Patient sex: M
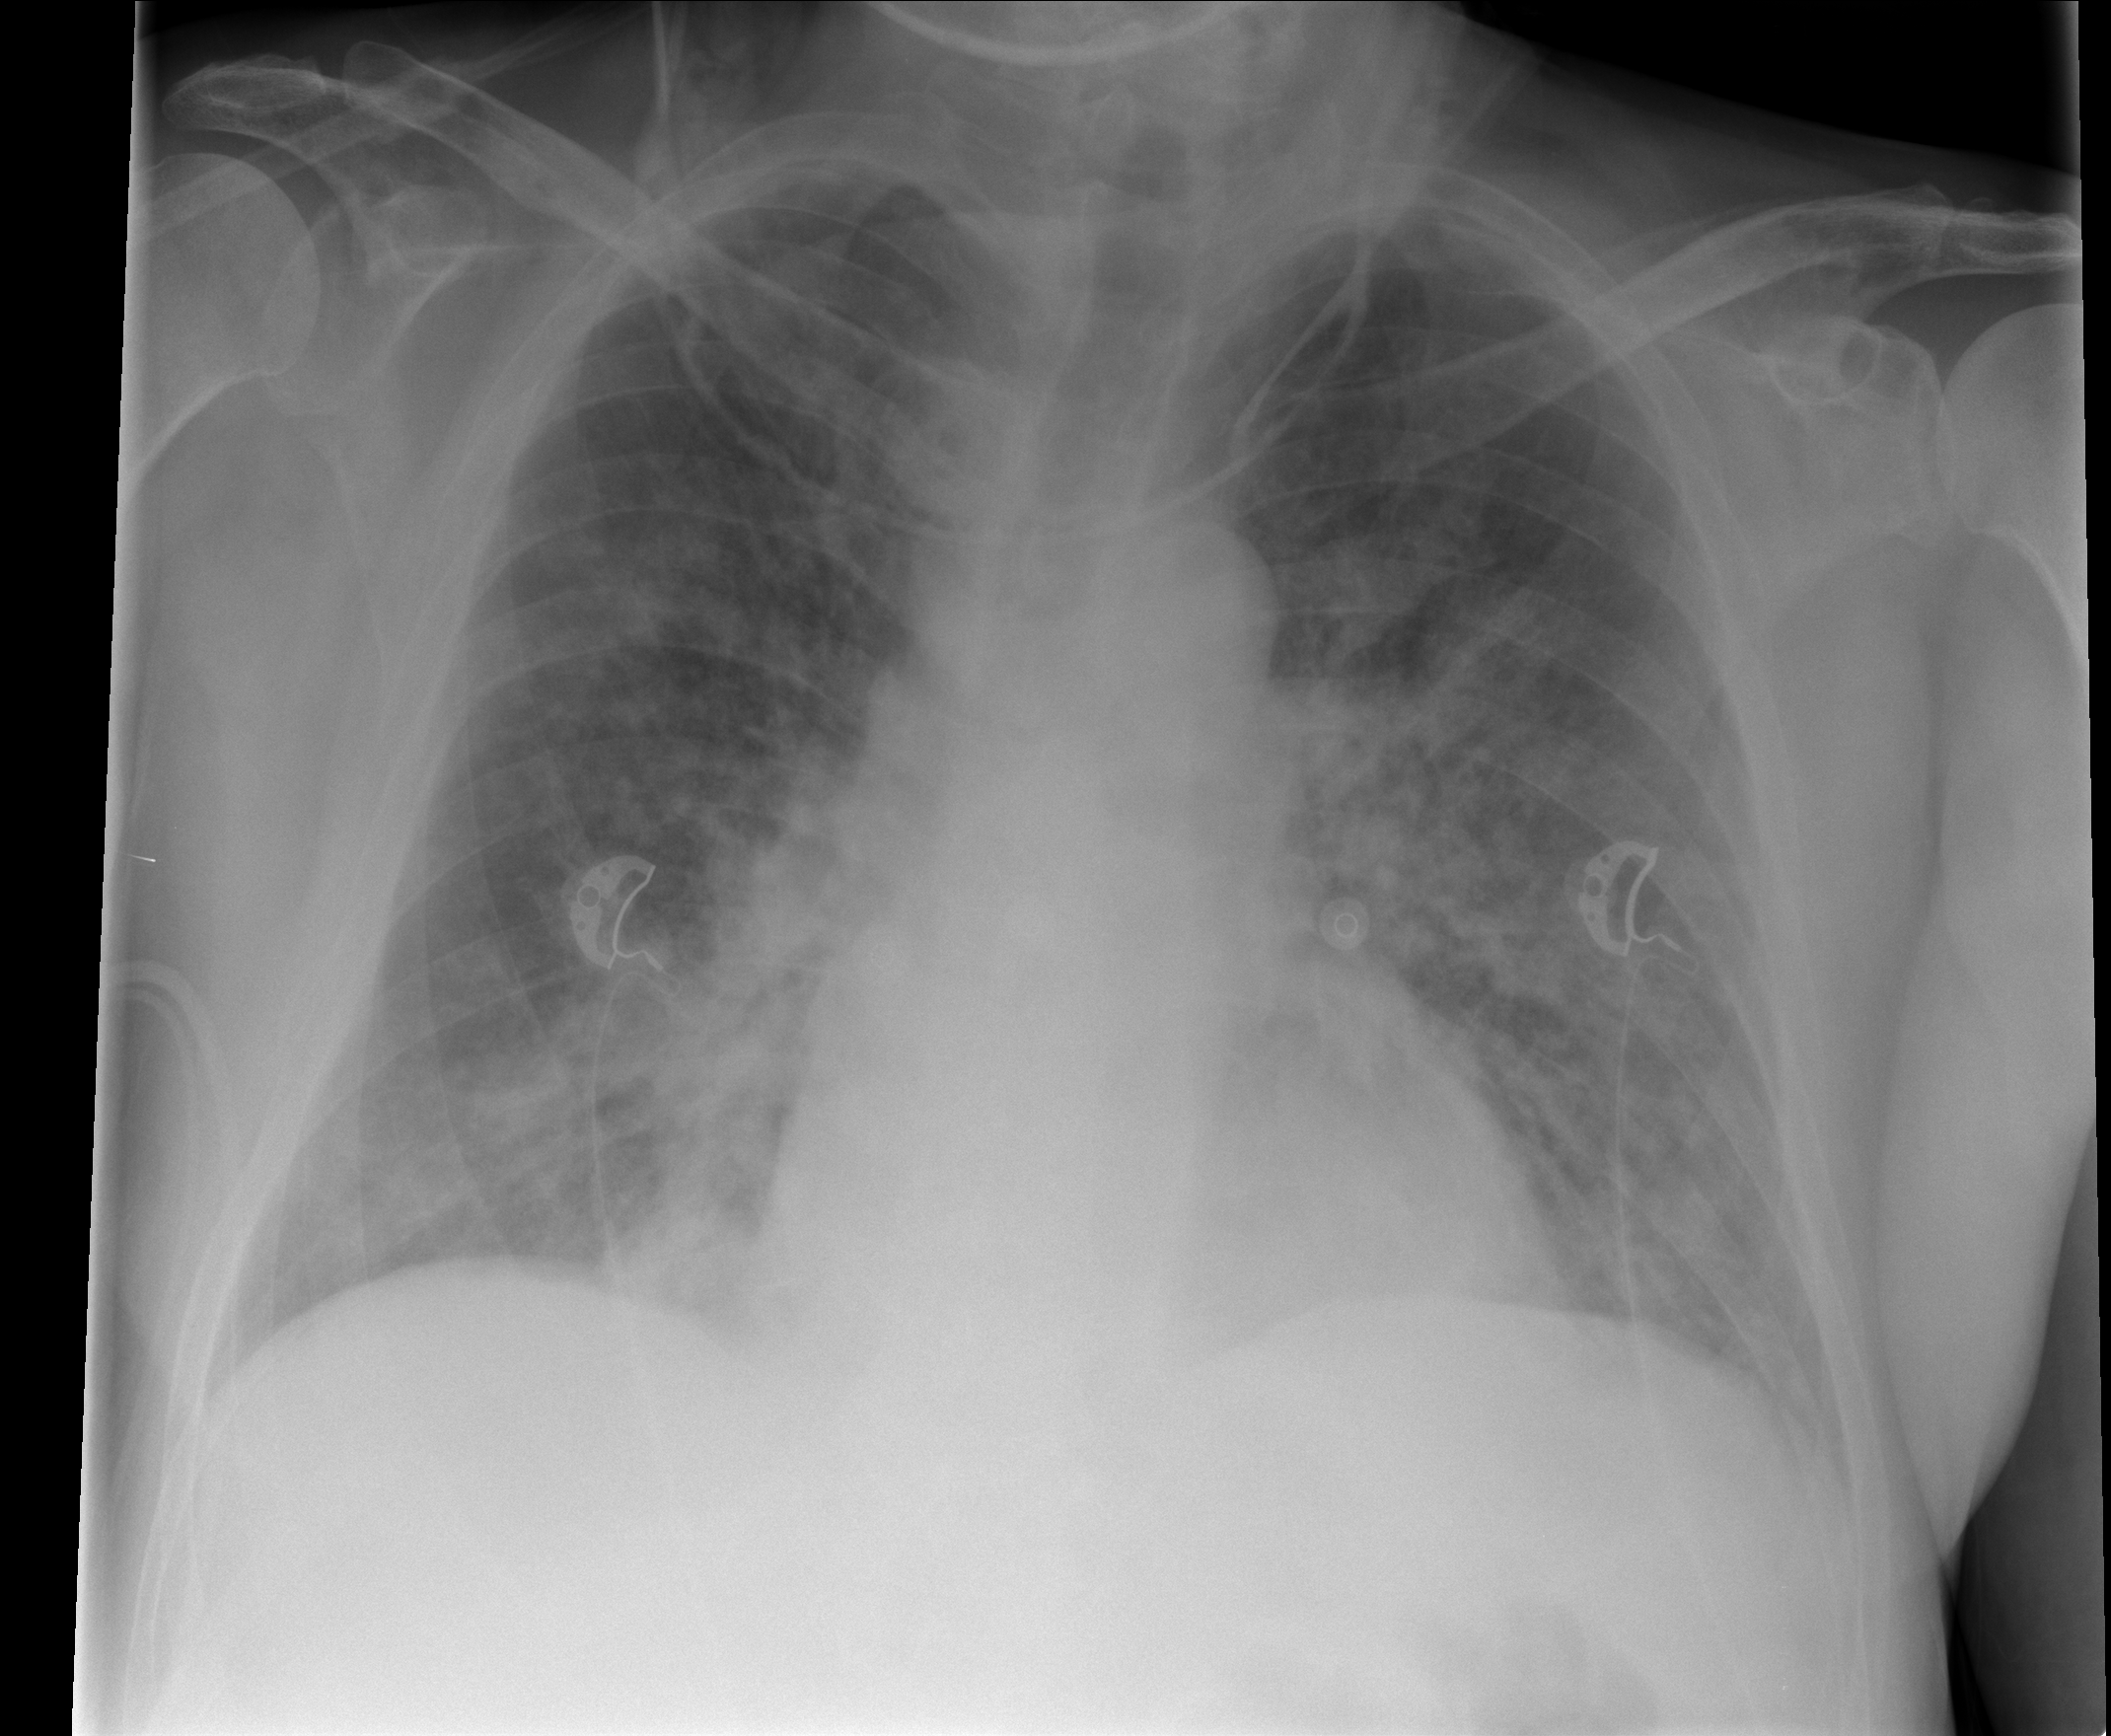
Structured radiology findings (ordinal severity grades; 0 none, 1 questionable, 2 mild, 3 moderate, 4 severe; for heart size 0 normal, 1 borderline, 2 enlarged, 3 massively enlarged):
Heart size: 0
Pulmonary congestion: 0
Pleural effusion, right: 1
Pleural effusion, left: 1
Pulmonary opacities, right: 3
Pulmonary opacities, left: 3
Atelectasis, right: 2
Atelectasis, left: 2